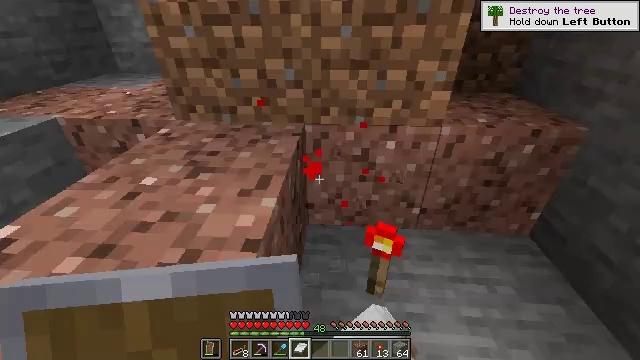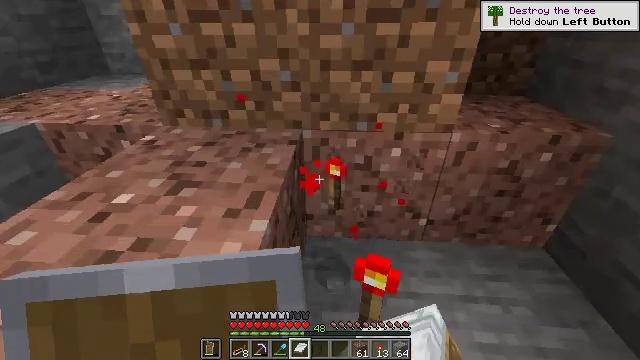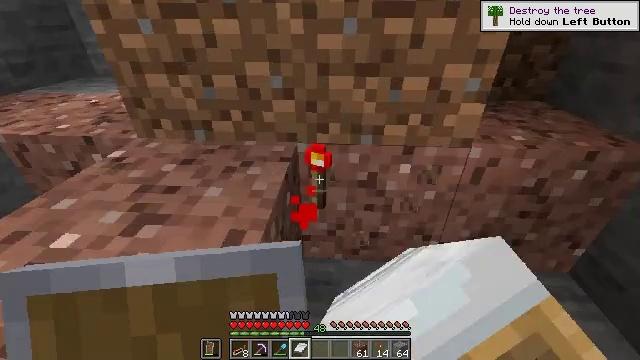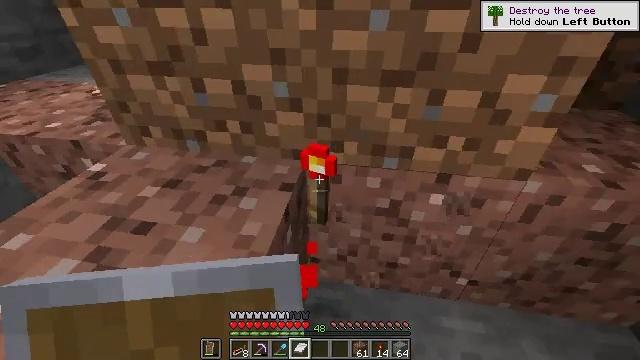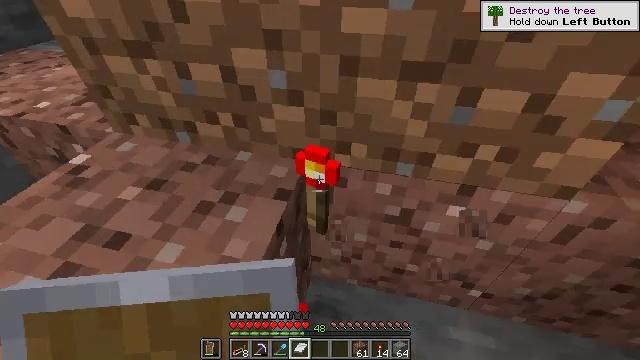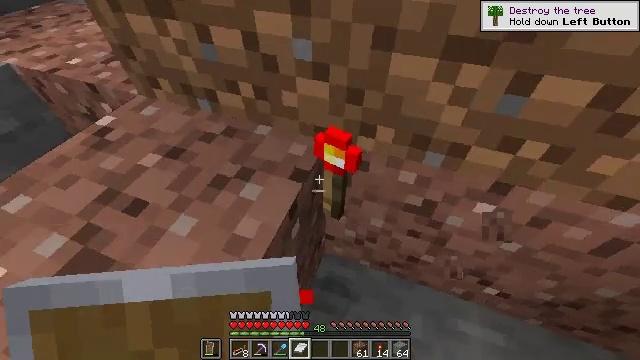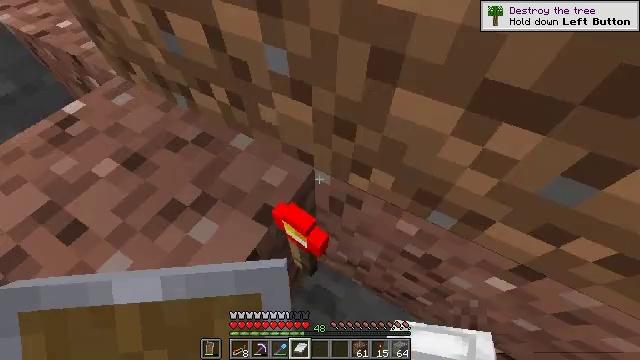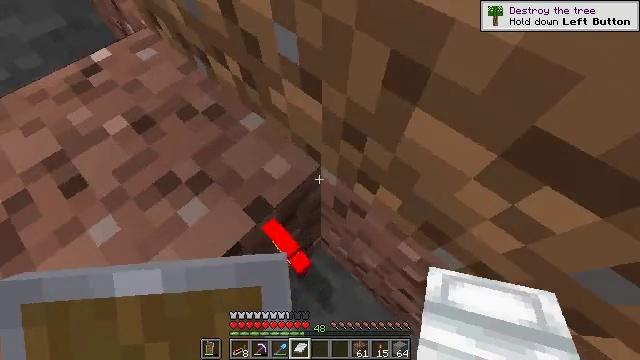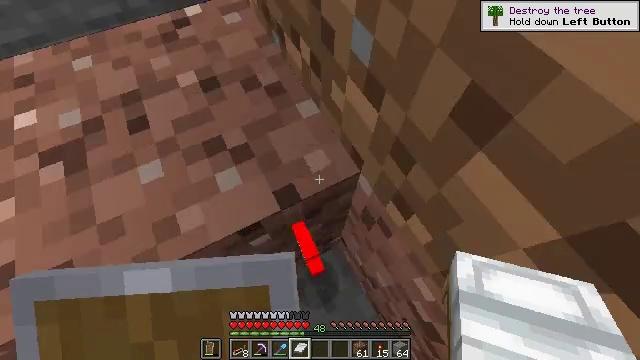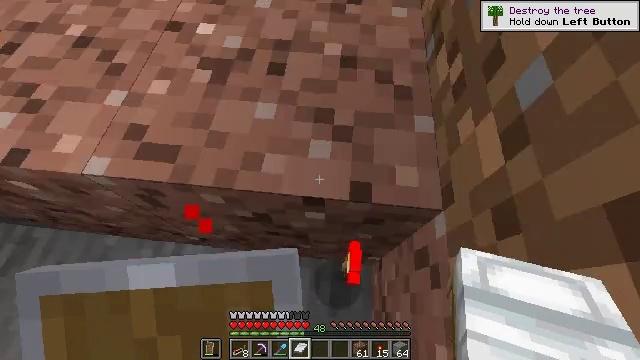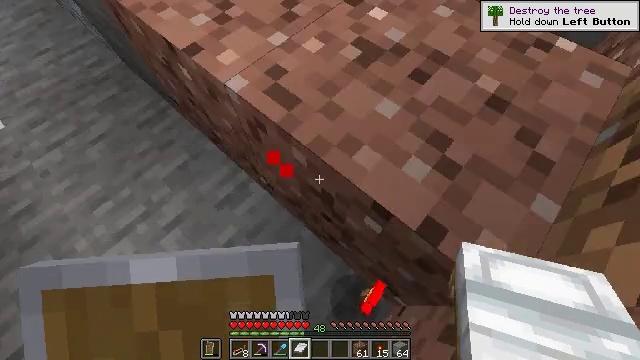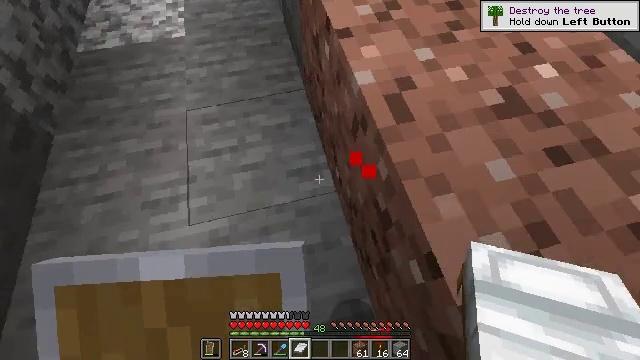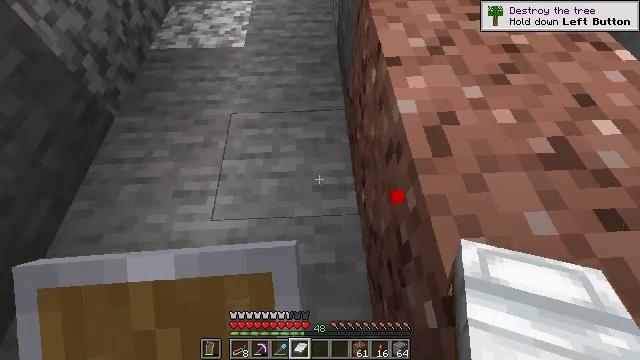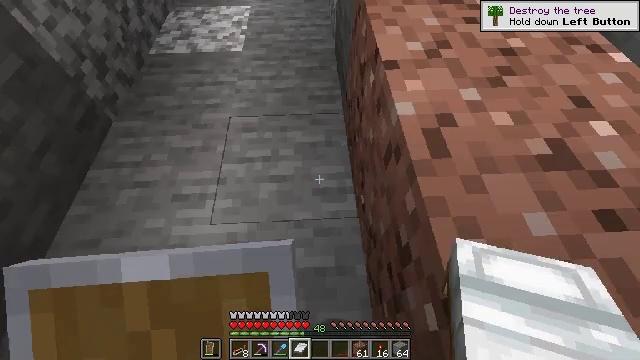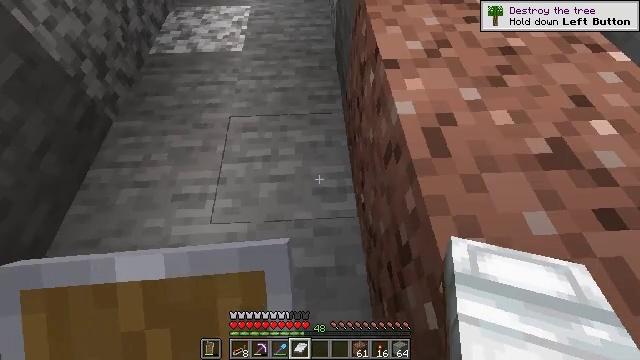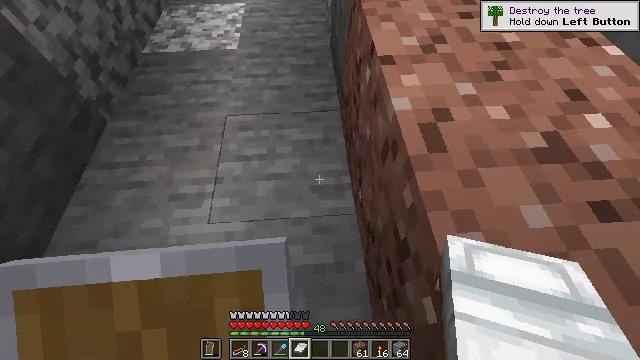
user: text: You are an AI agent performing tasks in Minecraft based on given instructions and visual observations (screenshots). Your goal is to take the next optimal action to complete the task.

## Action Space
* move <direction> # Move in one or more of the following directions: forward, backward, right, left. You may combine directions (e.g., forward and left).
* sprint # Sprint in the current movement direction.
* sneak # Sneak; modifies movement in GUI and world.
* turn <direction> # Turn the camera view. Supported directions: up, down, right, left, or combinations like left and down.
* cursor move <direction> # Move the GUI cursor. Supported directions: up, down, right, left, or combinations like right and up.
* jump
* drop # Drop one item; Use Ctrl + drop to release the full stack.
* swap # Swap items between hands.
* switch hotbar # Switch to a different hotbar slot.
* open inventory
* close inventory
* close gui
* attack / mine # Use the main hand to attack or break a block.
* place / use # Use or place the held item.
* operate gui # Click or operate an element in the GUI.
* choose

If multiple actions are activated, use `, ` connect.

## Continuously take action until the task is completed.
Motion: motion action
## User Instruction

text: Gather the repeater by attacking it.
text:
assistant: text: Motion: move forward, attack / mine
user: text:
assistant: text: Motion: move forward
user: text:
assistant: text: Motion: move forward, turn left and down
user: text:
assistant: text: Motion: move forward, turn left and down
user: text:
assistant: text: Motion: move forward, turn left and down
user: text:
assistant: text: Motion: move forward, turn left and down
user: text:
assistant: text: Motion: move forward, turn left and down
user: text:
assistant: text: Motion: move forward, turn left and down
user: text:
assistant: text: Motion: turn left
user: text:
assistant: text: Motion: turn left
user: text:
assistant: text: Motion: turn left
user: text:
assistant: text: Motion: turn left and up
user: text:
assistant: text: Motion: no_op
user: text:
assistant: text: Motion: no_op
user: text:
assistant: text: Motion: turn right
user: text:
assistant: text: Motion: no_op
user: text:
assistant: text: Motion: no_op
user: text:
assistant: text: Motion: turn up
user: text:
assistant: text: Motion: turn up
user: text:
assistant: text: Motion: move right, turn up, jump
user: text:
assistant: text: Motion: move right, jump
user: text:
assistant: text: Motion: move right, jump
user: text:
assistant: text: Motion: move right, jump
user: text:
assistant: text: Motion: move right, jump
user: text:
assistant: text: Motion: move right, turn right and down
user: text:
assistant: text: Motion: move right, turn right and down
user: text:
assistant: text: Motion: move right, turn right and down
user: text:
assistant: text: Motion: move right, turn right and down
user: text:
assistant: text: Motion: move right, turn right and down
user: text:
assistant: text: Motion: move right, turn right and down